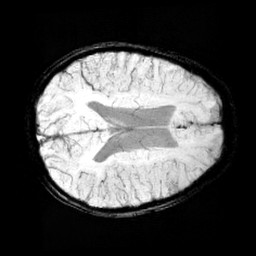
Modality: minIP
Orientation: axial
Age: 11
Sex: female
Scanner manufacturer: siemens
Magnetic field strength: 3 T
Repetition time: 0.027 s
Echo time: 0.02 s